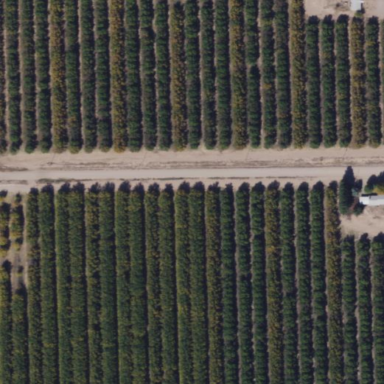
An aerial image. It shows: Orchard.